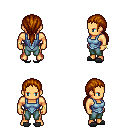
a pixel art fantasy rpg character, male body template, human, tanned skin, blue vest, teal pants, brunette ponytail hairstyle, bracelets, gray slippers, four views (front, back, left, right), 2x2 character sprite sheet, small pixel art, hard edges, no anti-aliasing